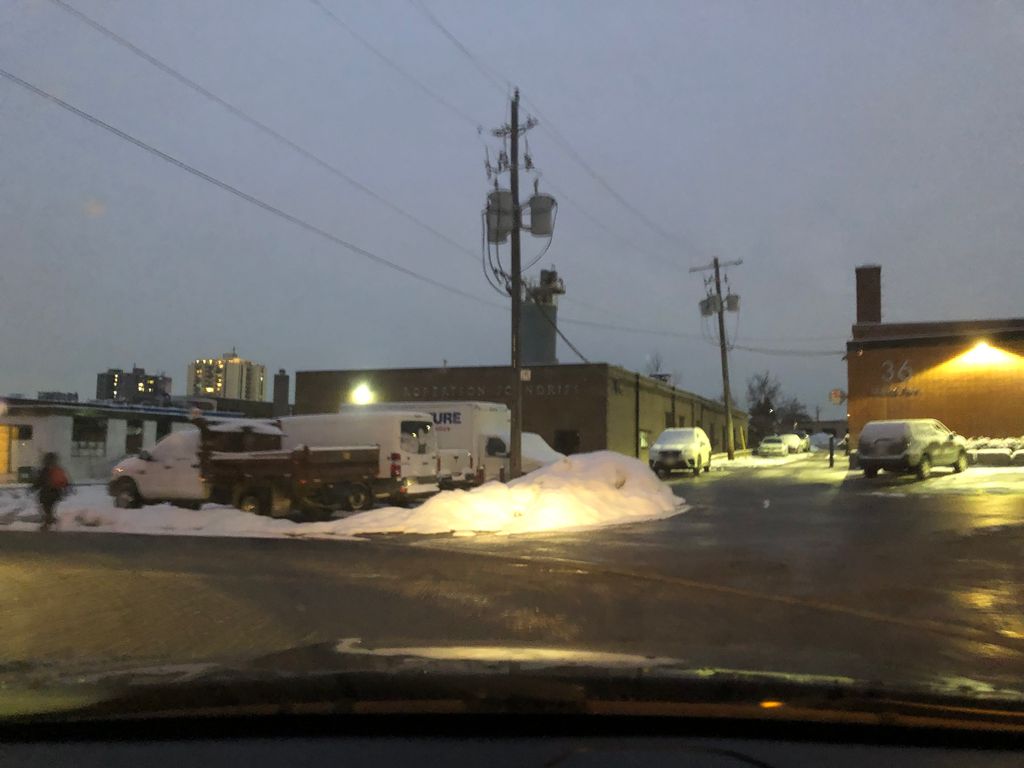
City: toronto